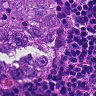
Metastatic tissue present: yes